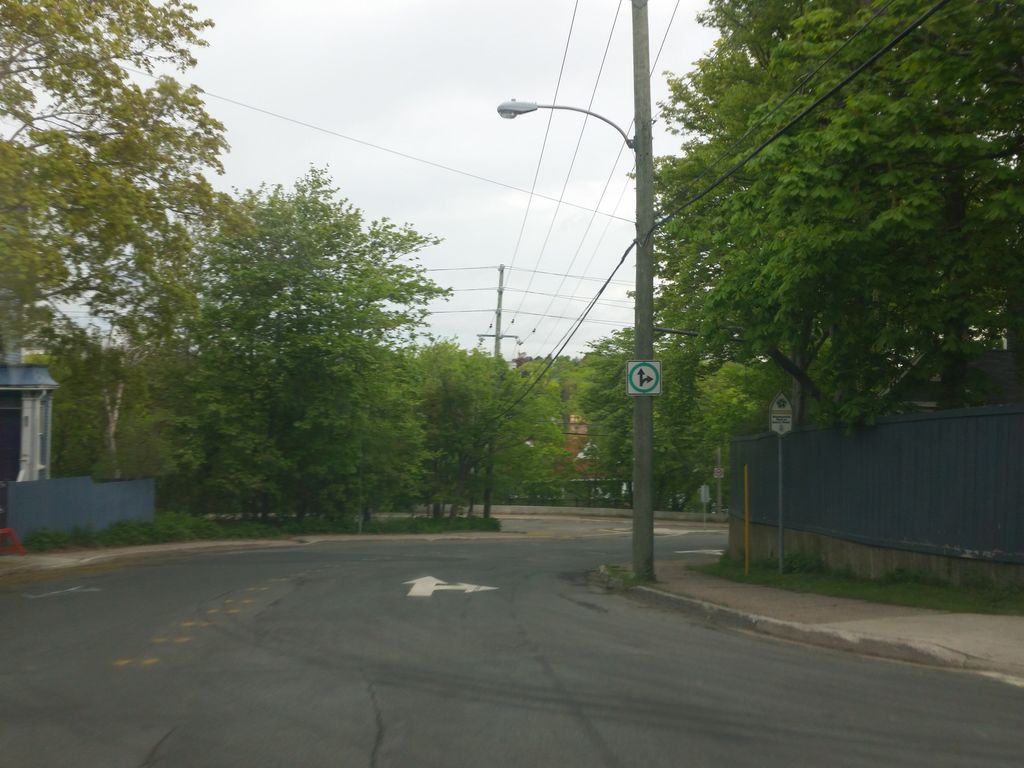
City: st_johns